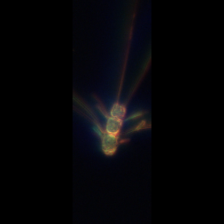
Taxon: Chaetoceros
Group: Diatoms